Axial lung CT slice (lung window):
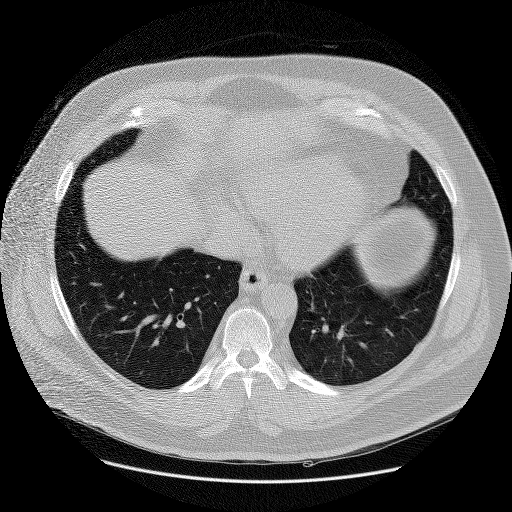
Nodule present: no